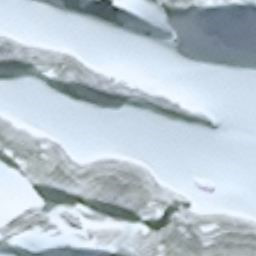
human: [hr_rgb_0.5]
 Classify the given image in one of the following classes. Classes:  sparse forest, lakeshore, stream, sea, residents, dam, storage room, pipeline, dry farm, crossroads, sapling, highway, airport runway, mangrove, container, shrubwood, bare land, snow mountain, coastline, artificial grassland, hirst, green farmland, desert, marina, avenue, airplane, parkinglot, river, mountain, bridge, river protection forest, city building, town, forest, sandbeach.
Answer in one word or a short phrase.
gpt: snow mountain